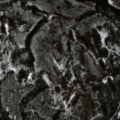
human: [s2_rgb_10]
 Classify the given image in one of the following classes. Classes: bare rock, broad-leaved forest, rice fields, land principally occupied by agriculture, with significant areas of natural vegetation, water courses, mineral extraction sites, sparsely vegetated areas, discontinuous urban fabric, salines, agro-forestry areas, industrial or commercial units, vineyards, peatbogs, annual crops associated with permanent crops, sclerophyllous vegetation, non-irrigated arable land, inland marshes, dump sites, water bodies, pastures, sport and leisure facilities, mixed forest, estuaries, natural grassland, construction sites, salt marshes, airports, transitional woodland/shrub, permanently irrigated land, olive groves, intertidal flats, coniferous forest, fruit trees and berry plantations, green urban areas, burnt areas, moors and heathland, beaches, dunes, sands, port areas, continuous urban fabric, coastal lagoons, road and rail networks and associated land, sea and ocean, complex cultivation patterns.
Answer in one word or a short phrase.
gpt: coniferous forest, transitional woodland/shrub